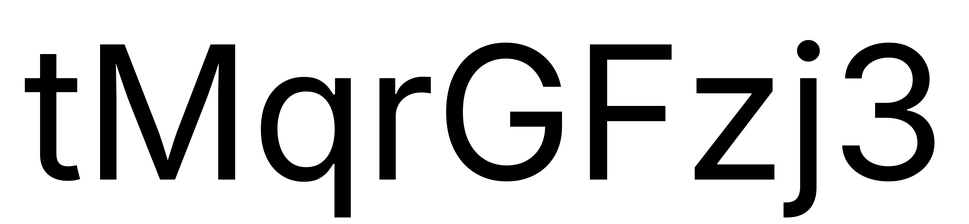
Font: Inter_Regular